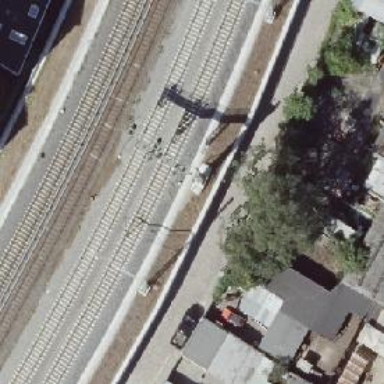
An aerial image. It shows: Railway signal.